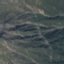
Land use / land cover: HerbaceousVegetation